Question: Following is a stitch-up of the CPU consumption graphs over multiple runs of a simple script. I am intrigued by the variability of the CPU consumption graphs over short periods of time. Does anybody have an idea what may be causing these curves to change so dramatically within few minutes' span?
The driver script to make the node process hog one CPU at a time:
'$ for (( i = 0; i < 8; ++i )) ; do echo CPU: $i; taskset -c $i node ticks_per_second.js; done'
The script: <URL>
Node version: 0.10.8 (installed using NVM)
OS: Ubuntu 12.04
Hardware: MacBook Pro 9,1
This was an exercise to see the theoretical limit of how many events I can generate/process from a single NodeJS process.
PS: I understand what kinds of tasks NodeJS is good at (I/O) and which it is not good at (CPU), so please suppress the urge to discuss those aspects. I am looking for advice to make NodeJS perform predictably.

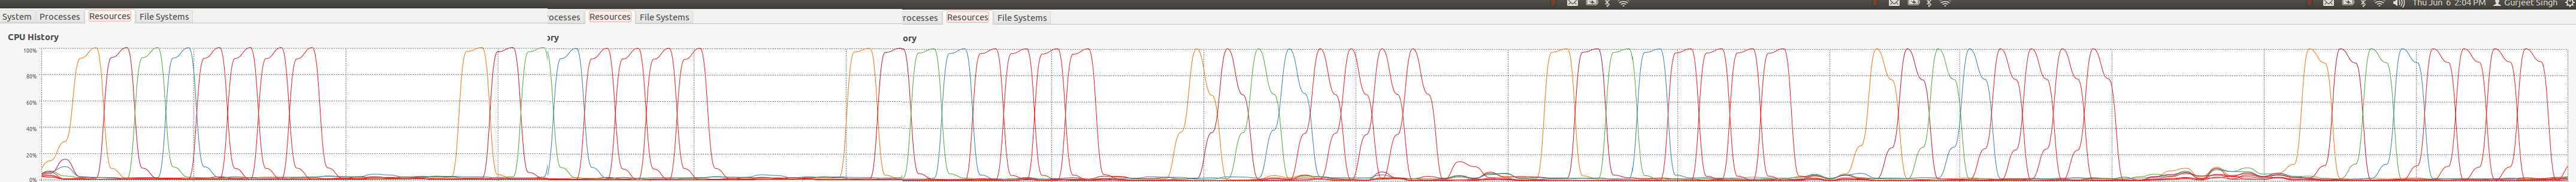
Answer: Turns out that the Gnome System Monitor is retarded!!
(Note: In the following screenshots, the upper graph is made by the KSysGuard, and the lower graph is from Gnome System Monitor.)
1. The update interval has to be set to '10' seconds, just so that System Monitor will move the graph every 1 second. (see screenshot 1)
2. When the update interval is set to 1 second, the graph moves just too fast!! (See screenshot 2)
3. The KSysGuard is much more responsive, and updates the graph at precisely 1 second when asked to do so. (see screenshot 1).
Thankfully, the KSysGuard package does not have any dependency on the rest of the KDE system, so installing it installed just the GUI and the ksysguardd daemon, and caused no unnecessary bloat.
Bottom-line: Don't use Gnome System Monitor, and use KSysGuard as it does the right thing, and is very flexible.